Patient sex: M
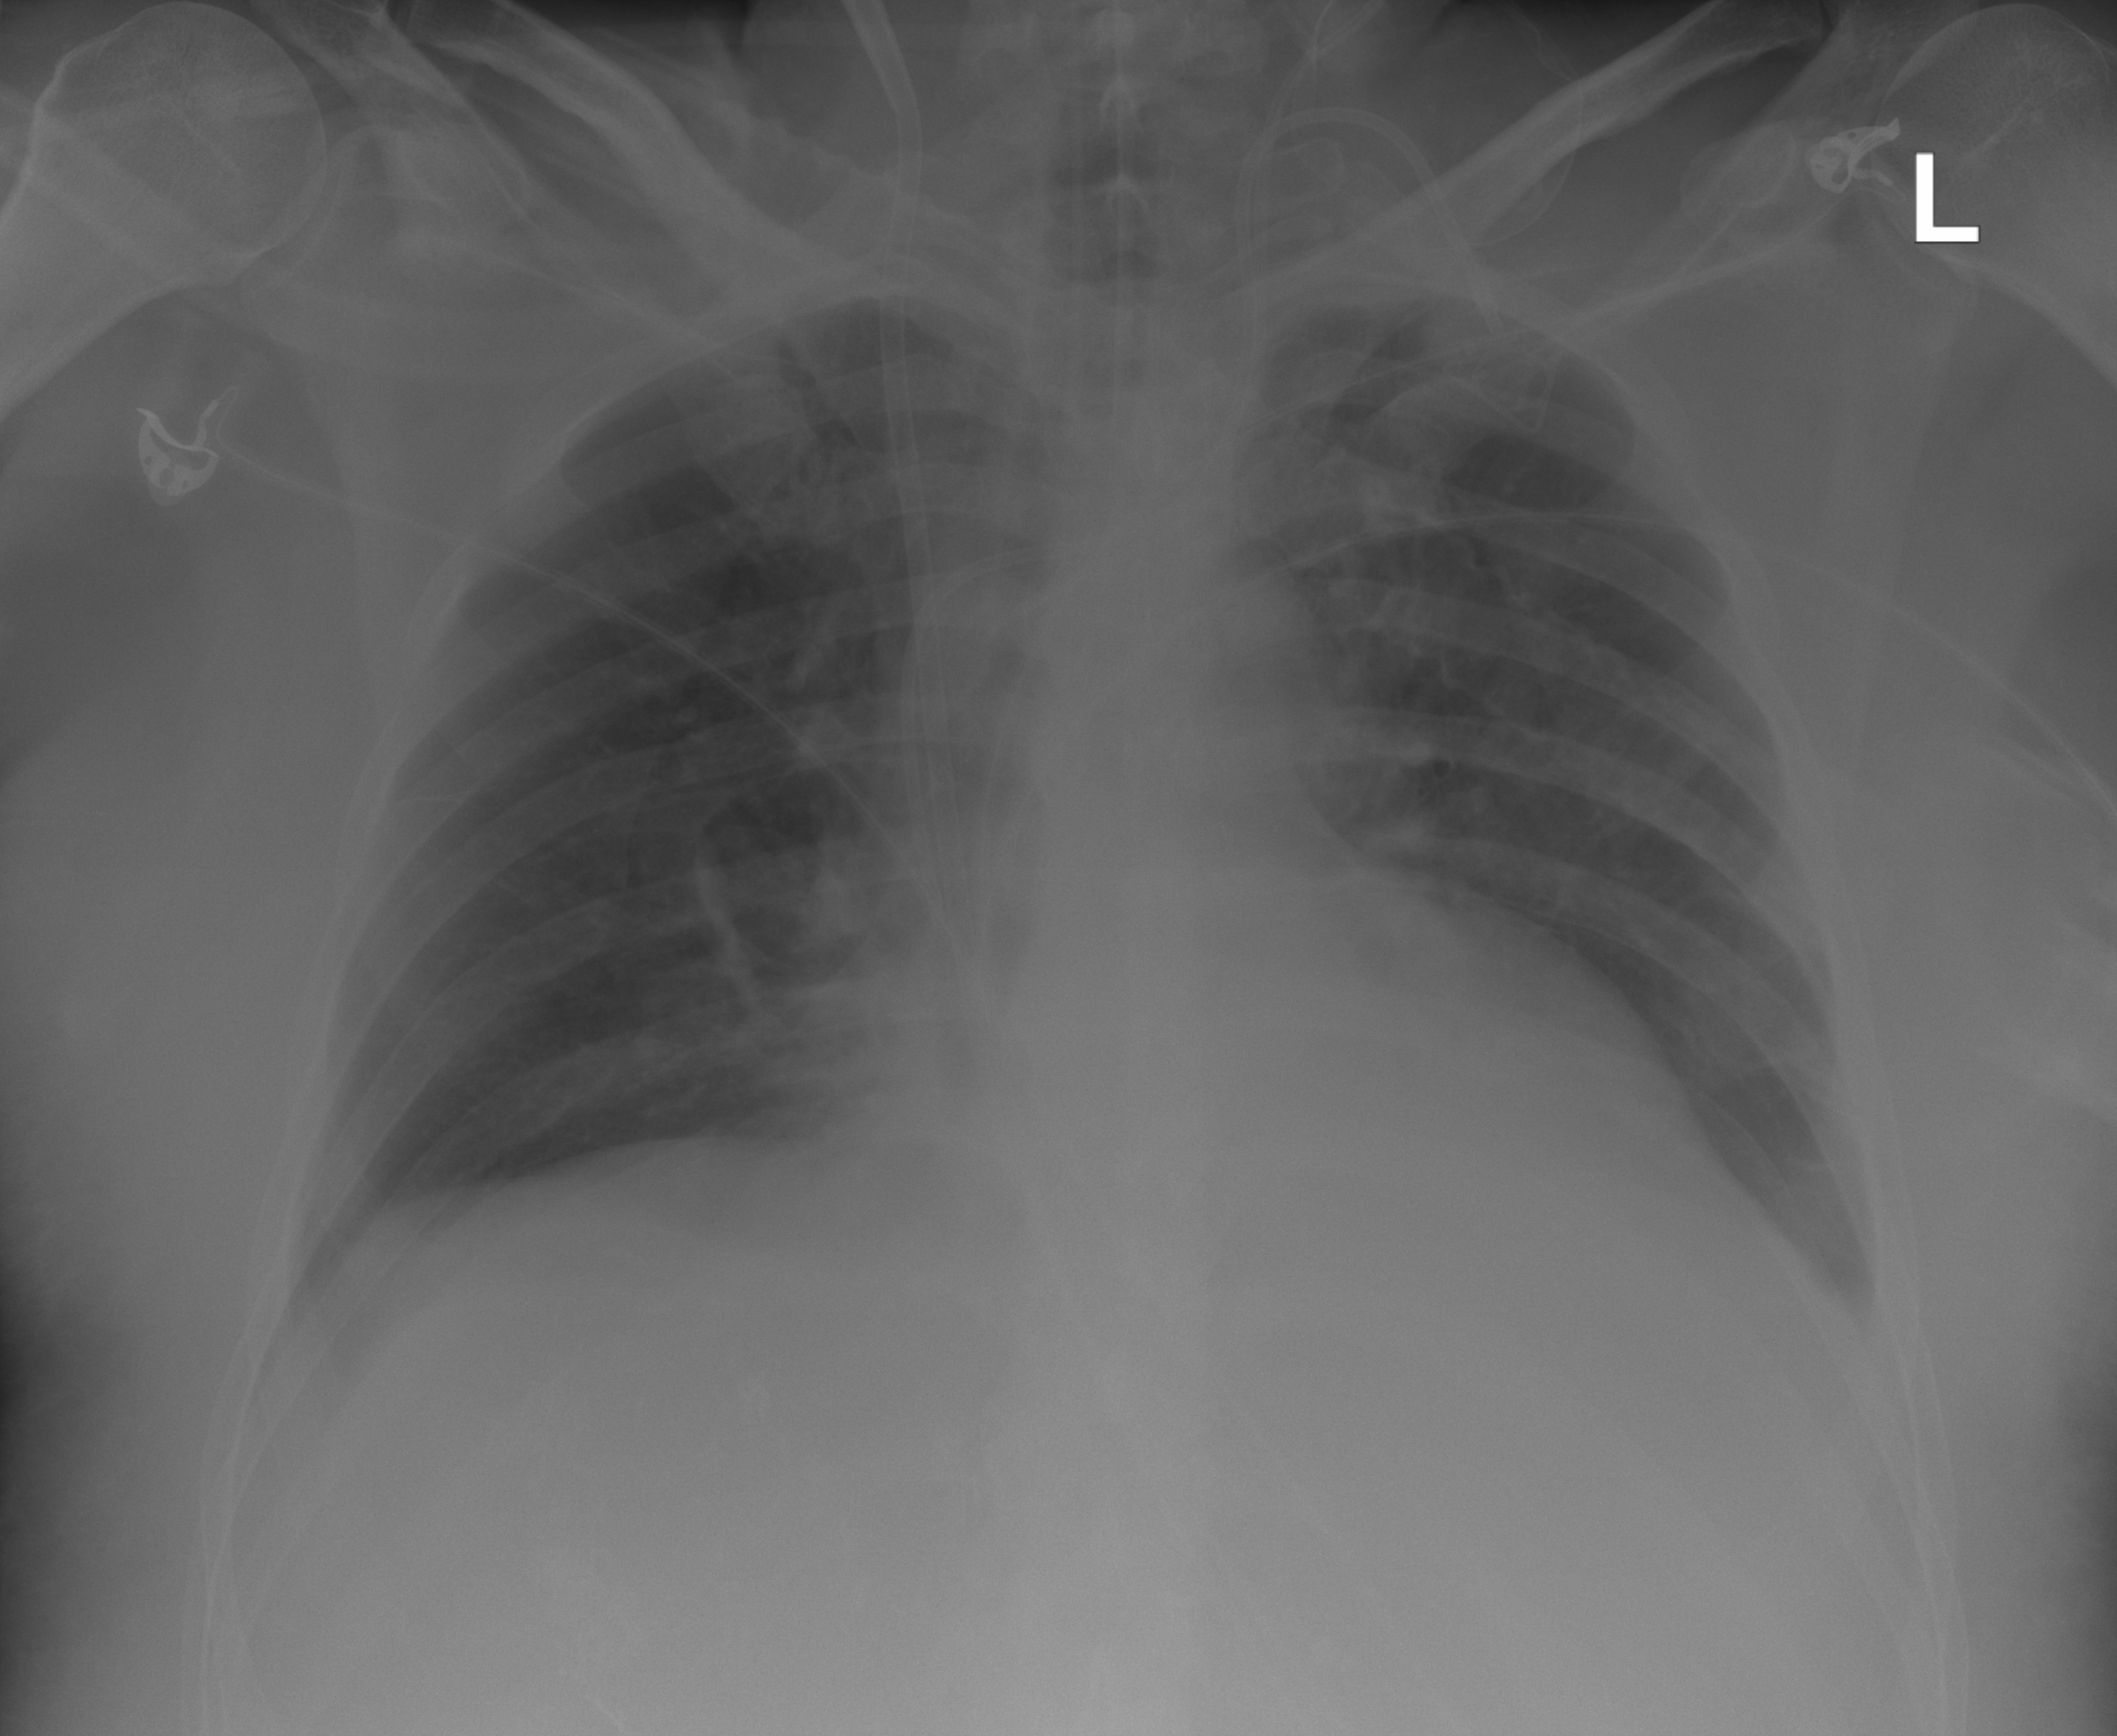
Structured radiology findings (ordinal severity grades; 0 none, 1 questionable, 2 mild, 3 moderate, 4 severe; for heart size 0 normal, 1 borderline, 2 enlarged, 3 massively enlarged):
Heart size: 2
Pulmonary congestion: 0
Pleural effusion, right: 2
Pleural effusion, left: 1
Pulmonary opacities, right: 0
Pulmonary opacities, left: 0
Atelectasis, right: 2
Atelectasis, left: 0